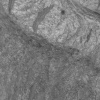
Atmospheric dust classification: not_dusty